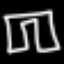
Label: pants